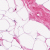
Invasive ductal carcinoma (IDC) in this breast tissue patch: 0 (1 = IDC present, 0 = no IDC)